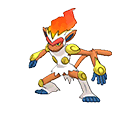
Pok\u00e9mon: infernape